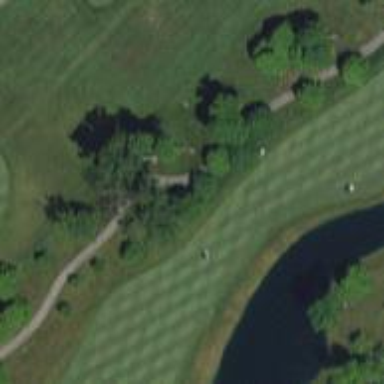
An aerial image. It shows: Pathway for golfing.